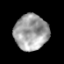
Tissue: prostate
Cell type: T cells
Senescence score: 0.3092
Nuclear area (px): 1178
Mean DAPI intensity: 161.407